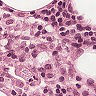
Metastatic tissue present: no